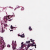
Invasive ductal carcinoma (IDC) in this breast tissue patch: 0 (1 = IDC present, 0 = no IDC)